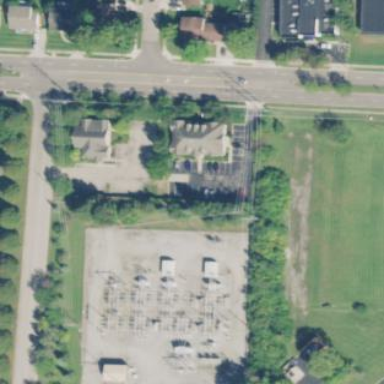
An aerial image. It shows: Power substation.